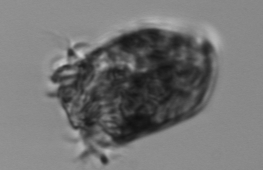
Label: Strombidium_capitatum